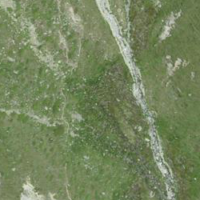
EUNIS habitat code: 26
Species observed at this site:
Miramella alpina